Chest X-ray:
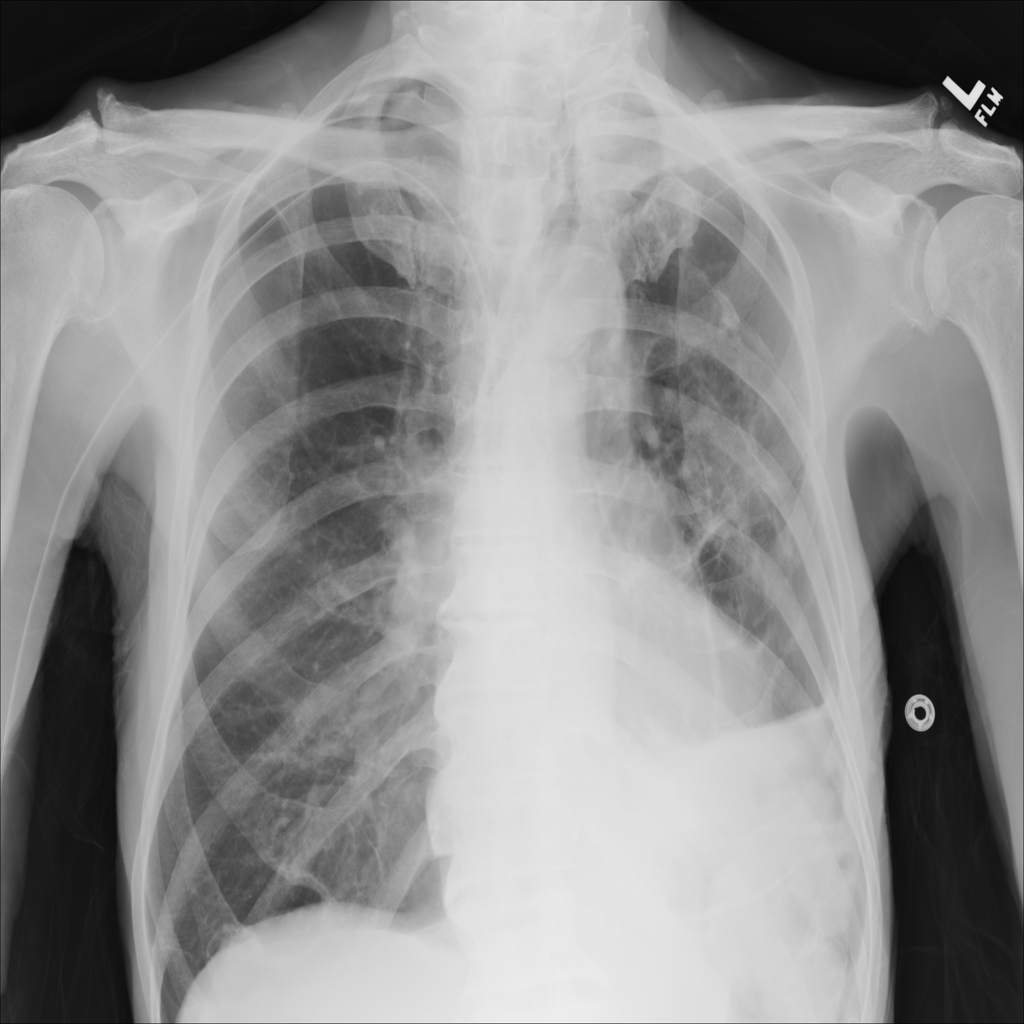
Findings: Pneumothorax, Consolidation, Effusion
No abnormal finding: no